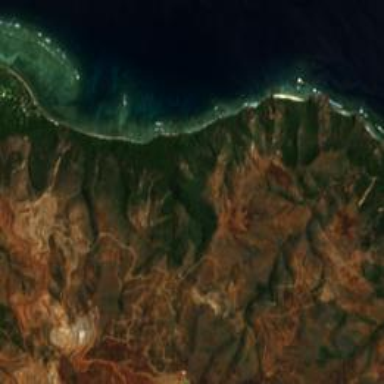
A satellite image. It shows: Breathtaking coastline.